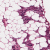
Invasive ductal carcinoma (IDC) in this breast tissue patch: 0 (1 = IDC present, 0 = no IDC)